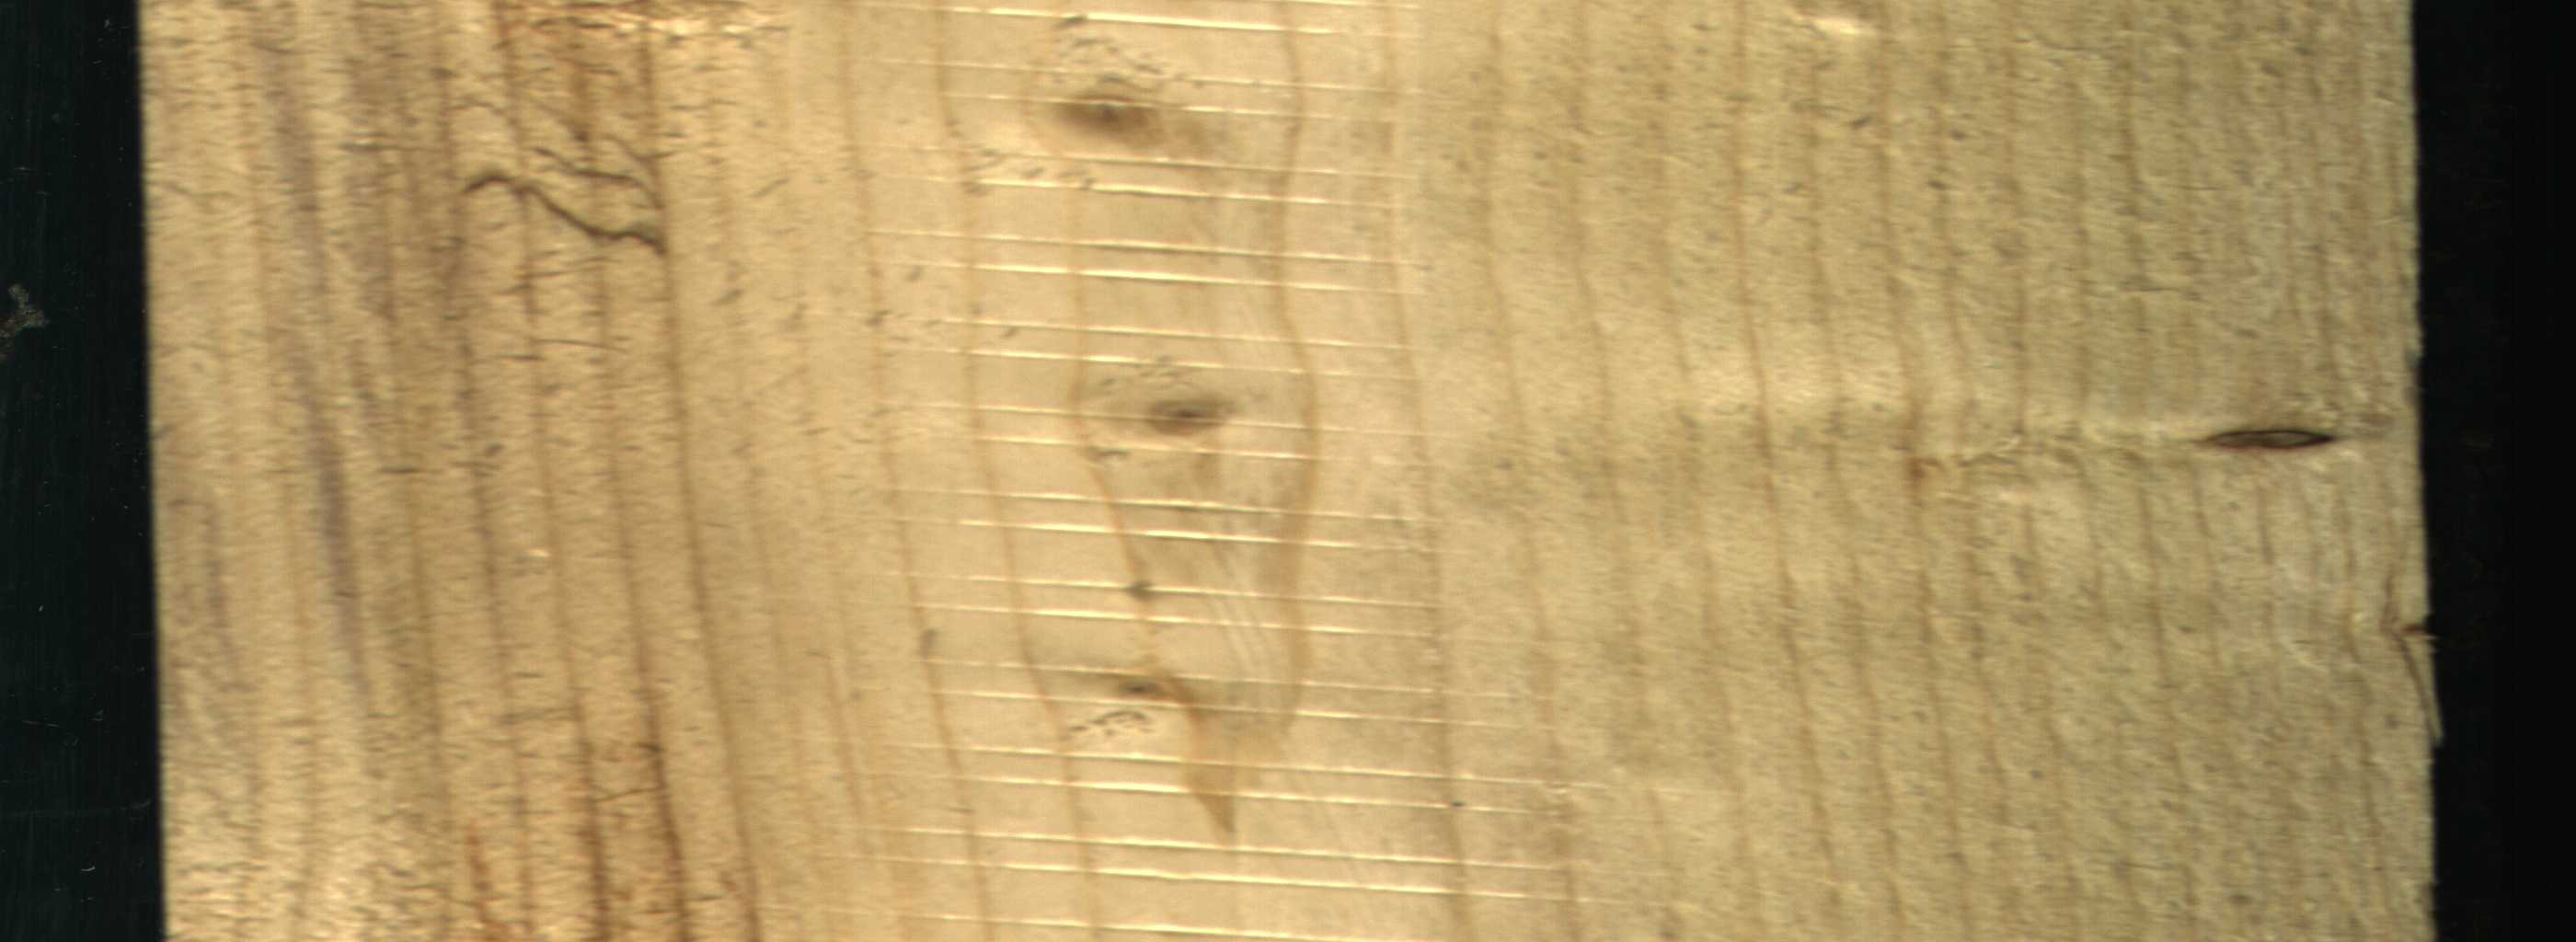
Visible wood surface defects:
Dead_Knot
Live_Knot
Live_Knot
Live_Knot